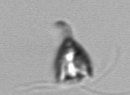
Label: Pyramimonas_longicauda